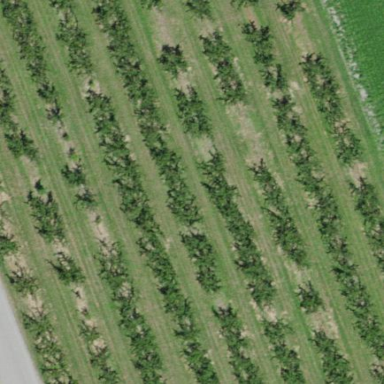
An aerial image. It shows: Orchard.